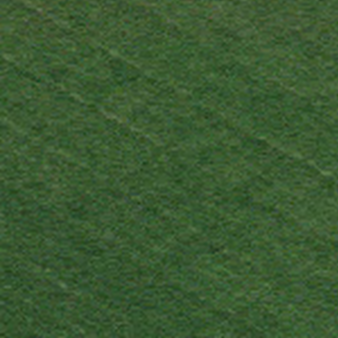
Label: other